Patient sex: M
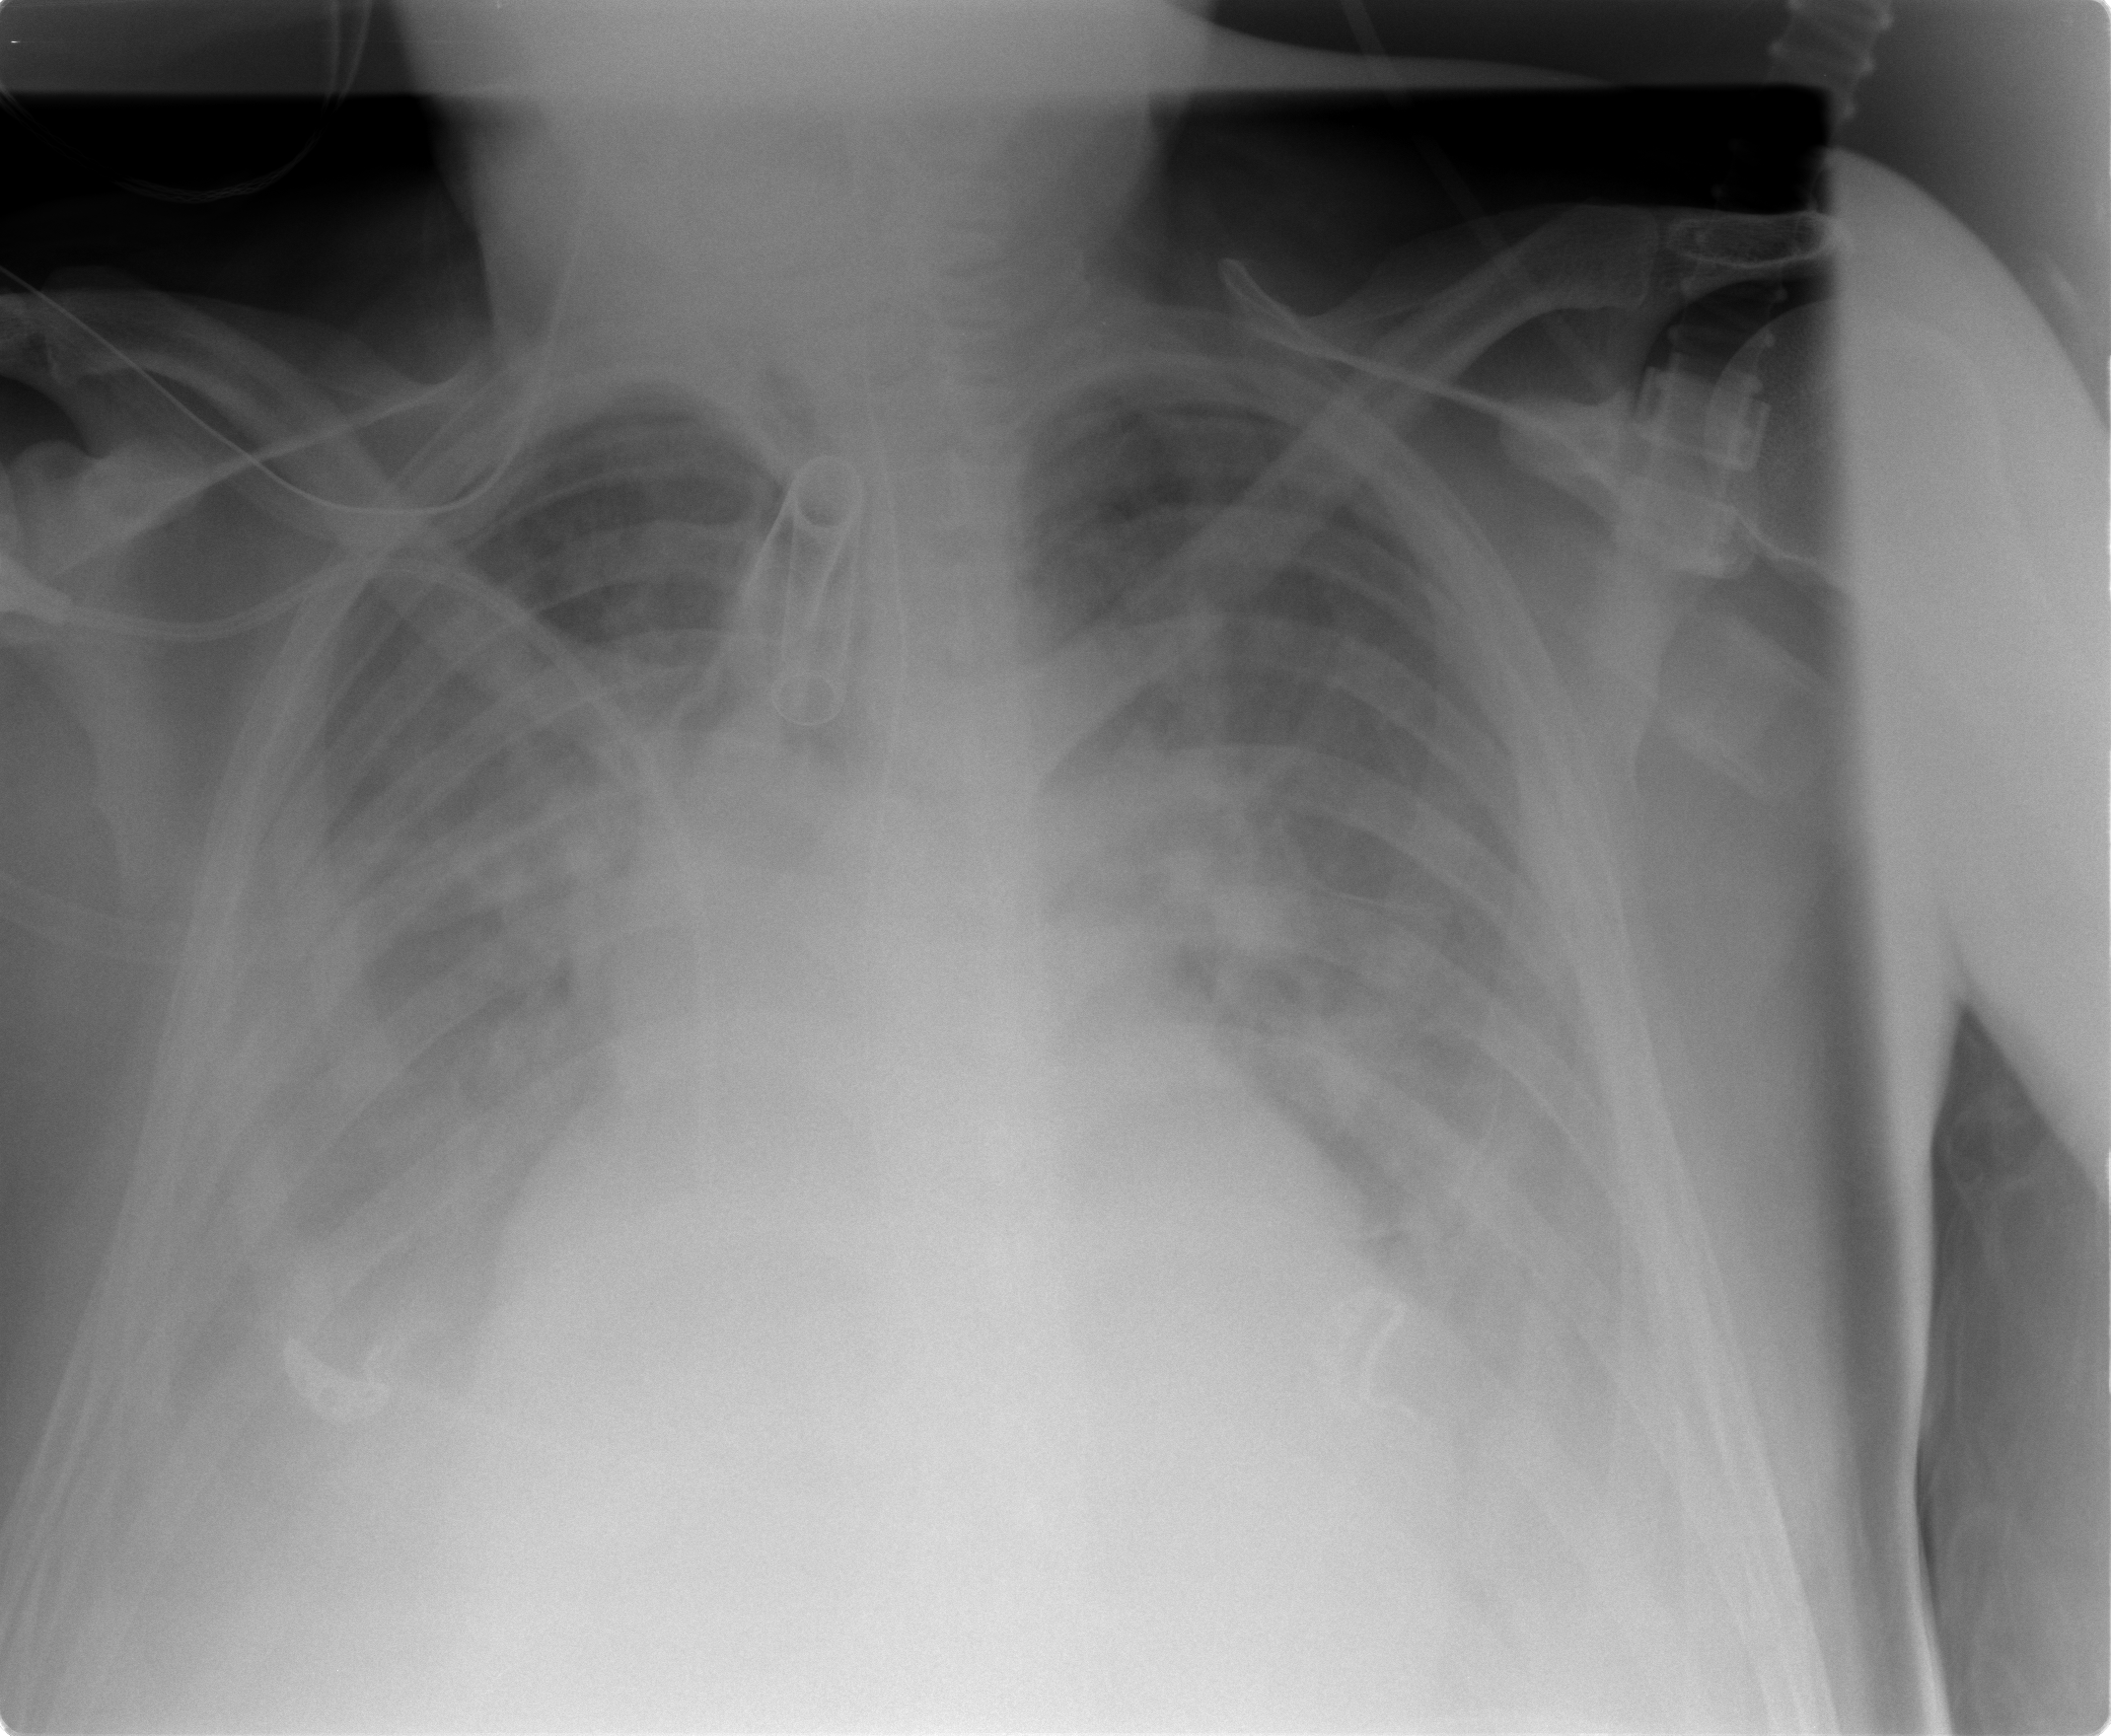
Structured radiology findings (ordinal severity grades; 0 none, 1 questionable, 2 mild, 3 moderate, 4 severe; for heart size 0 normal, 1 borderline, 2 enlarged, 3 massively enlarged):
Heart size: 2
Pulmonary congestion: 2
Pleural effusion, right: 3
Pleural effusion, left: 3
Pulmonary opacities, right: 2
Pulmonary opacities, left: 2
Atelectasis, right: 2
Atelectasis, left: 2